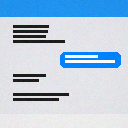
Screen state: on